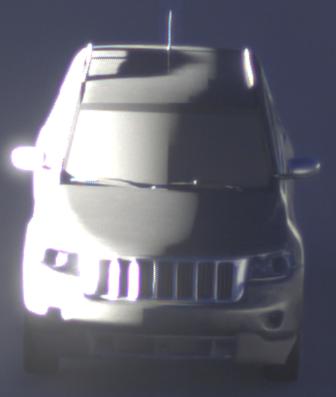
Make: Jeep
Model: Grand Cherokee
Detailed model: WK2
Model produced from: 2010
Model produced until: 2021
Doors: 5
Color: gray
Road condition: dry road
Daytime: sunrise or sunset
Contrast: high contrast